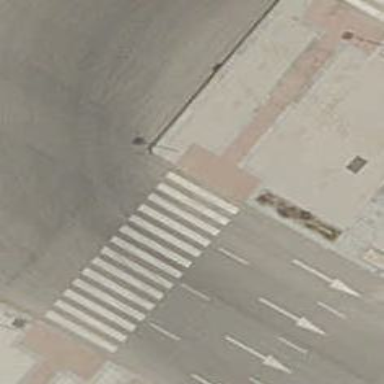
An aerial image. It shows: Uncontrolled zebra crossing on the road.